Field crop: maize
Growth stage: 2
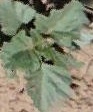
Species: datura